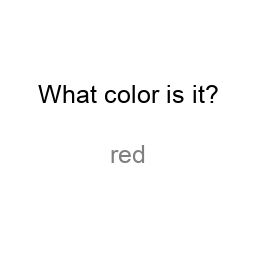
Color: gray
Color name shown: red
Background color: white
Question text color: black